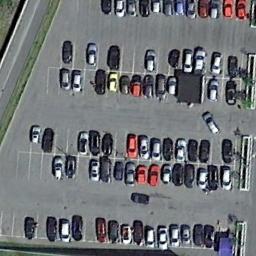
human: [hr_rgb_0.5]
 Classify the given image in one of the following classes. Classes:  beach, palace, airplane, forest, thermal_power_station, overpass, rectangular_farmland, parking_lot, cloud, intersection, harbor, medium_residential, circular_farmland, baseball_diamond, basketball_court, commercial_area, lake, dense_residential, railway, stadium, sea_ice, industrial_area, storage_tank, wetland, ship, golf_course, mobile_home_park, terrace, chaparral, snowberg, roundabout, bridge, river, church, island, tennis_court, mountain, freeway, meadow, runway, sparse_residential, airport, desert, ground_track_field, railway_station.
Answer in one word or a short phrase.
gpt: parking_lot